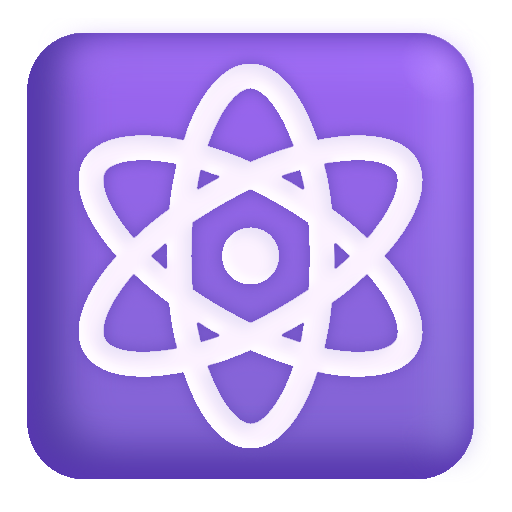
atom symbol color